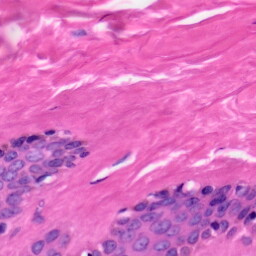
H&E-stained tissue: Skin